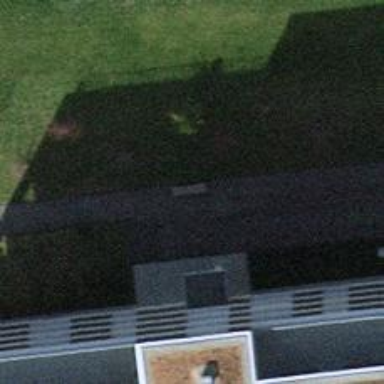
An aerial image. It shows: Brown bench.